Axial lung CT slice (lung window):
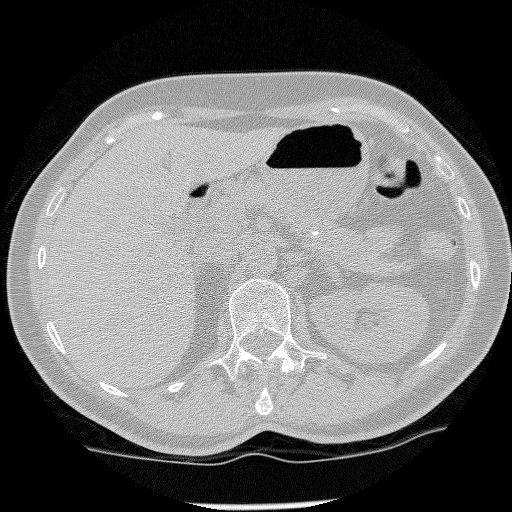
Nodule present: no